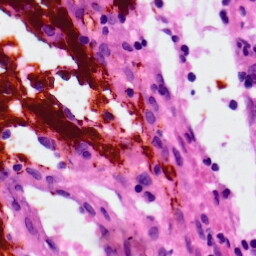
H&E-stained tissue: Lung